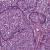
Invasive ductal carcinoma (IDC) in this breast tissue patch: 0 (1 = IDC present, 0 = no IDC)